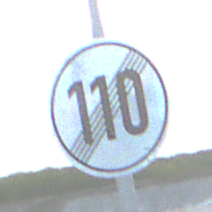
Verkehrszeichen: EndeGeschwindigkeit110
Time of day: SunriseSunset
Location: Outdoor (Beach)
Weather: PartlyCloudy
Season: NotSpecified
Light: Natural